Question: I'm trying to achieve the following:

I'm trying to display the 'LinearLayout' next to the 'RelativLayout'.
I already tried to wrap the 'RelativeLayout' into a 'LinearLayout', but that didn't make any difference.
I am using the 'RelativeLayout' to display the text in front of the image thumbnail.
But still, I can't figure it out, I tried everything.
Here the XML :
'''
<?xml version="1.0" encoding="utf-8"?>
<LinearLayout xmlns:android="http://schemas.android.com/apk/res/android"
android:layout_width="wrap_content"
android:layout_height="wrap_content"
android:adjustViewBounds="true"
android:gravity="left|center"
android:layout_weight="1"
android:orientation="vertical"
android:background="#313131" >
<LinearLayout
android:layout_width="fill_parent"
android:layout_height="wrap_content"
android:layout_weight="1"
android:gravity="left" >
<ImageView
android:id="@+id/otv2"
android:layout_width="wrap_content"
android:layout_height="wrap_content"
android:layout_marginLeft="10dp"
android:layout_marginRight="10dp"
android:layout_marginTop="5dp"
android:layout_marginBottom="5dp"
android:src="@drawable/otv_2"
android:gravity="left" />
<TextView
android:layout_width="wrap_content"
android:layout_height="wrap_content"
android:layout_marginRight="10dp"
android:layout_marginTop="5dp"
android:layout_weight="1"
android:text="sehen was bewegt"
android:textColor="#FFFFFF"
android:textAppearance="?android:attr/textAppearanceSmall"
android:gravity="right" />
</LinearLayout>
<View android:layout_width="fill_parent"
android:layout_height="1dp"
android:background="#007cc2"/>
<LinearLayout
android:layout_width="fill_parent"
android:layout_height="wrap_content"
android:layout_marginBottom="25dip"
android:orientation="vertical"
android:adjustViewBounds="true"
android:gravity="left|top" >
<RelativeLayout
android:layout_height="wrap_content"
android:layout_width="wrap_content"
android:layout_gravity="left" >
<ImageView
android:id="@+id/otv2_thumb"
android:adjustViewBounds="true"
android:layout_width="wrap_content"
android:layout_height="wrap_content"
android:layout_marginLeft="10dp"
android:layout_marginRight="10dp"
android:layout_marginTop="10dp"
android:layout_marginBottom="3dp" />
<TextView android:id="@+id/duration"
android:layout_width="fill_parent"
android:layout_height="wrap_content"
android:textColor="#ffffff"
android:layout_alignLeft="@+id/otv2_thumb"
android:layout_alignTop="@+id/otv2_thumb"
android:layout_alignRight="@+id/otv2_thumb"
android:layout_alignBottom="@+id/otv2_thumb"
android:layout_marginLeft="10dp"
android:text="00:45"
android:textStyle="bold"
android:gravity="left|bottom"
android:textAppearance="?android:attr/textAppearanceMedium" />
</RelativeLayout>
<LinearLayout
android:orientation="vertical"
android:layout_width="wrap_content"
android:layout_height="wrap_content"
android:layout_weight="1"
android:layout_marginTop="10dp"
android:background="#666666"
android:gravity="right|top">
<TextView android:id="@+id/location"
android:layout_width="fill_parent"
android:textColor="#3E3F41"
android:paddingLeft="0dp"
android:layout_height="fill_parent"
android:text="EICHENZELL - 03.03.1303"
android:textAppearance="?android:attr/textAppearanceMedium"
android:gravity="left|top"/>
<TextView
android:id="@+id/text"
android:layout_width="fill_parent"
android:layout_height="wrap_content"
android:paddingLeft="0dp"
android:textColor="#FFFFFF"
android:text="asdaf asgsadg gadg "
android:textAppearance="?android:attr/textAppearanceSmall"
android:gravity="left|center" />
</LinearLayout>
</LinearLayout>
</LinearLayout>
'''
How can I fix this?
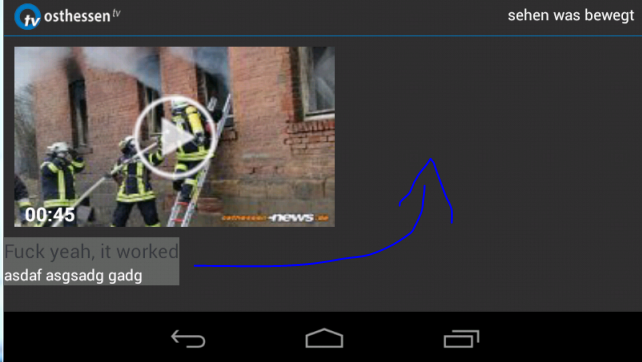
Answer: Try to change the 'android:orientation="vertical"' to horizontal for the parent LinearLayout of your relative and linear layout.
Like this:
'''
<?xml version="1.0" encoding="utf-8"?>
<LinearLayout xmlns:android="http://schemas.android.com/apk/res/android"
android:layout_width="wrap_content"
android:layout_height="wrap_content"
android:adjustViewBounds="true"
android:gravity="left|center"
android:layout_weight="1"
android:orientation="vertical"
android:background="#313131" >
<LinearLayout
android:layout_width="fill_parent"
android:layout_height="wrap_content"
android:layout_weight="1"
android:gravity="left" >
<ImageView
android:id="@+id/otv2"
android:layout_width="wrap_content"
android:layout_height="wrap_content"
android:layout_marginLeft="10dp"
android:layout_marginRight="10dp"
android:layout_marginTop="5dp"
android:layout_marginBottom="5dp"
android:src="@drawable/otv_2"
android:gravity="left" />
<TextView
android:layout_width="wrap_content"
android:layout_height="wrap_content"
android:layout_marginRight="10dp"
android:layout_marginTop="5dp"
android:layout_weight="1"
android:text="sehen was bewegt"
android:textColor="#FFFFFF"
android:textAppearance="?android:attr/textAppearanceSmall"
android:gravity="right" />
</LinearLayout>
<View android:layout_width="fill_parent"
android:layout_height="1dp"
android:background="#007cc2"/>
<LinearLayout
android:layout_width="fill_parent"
android:layout_height="wrap_content"
android:layout_marginBottom="25dip"
android:orientation="horizontal"
android:adjustViewBounds="true"
android:gravity="left|top" >
<RelativeLayout
android:layout_height="wrap_content"
android:layout_width="wrap_content"
android:layout_gravity="left" >
<ImageView
android:id="@+id/otv2_thumb"
android:adjustViewBounds="true"
android:layout_width="wrap_content"
android:layout_height="wrap_content"
android:layout_marginLeft="10dp"
android:layout_marginRight="10dp"
android:layout_marginTop="10dp"
android:layout_marginBottom="3dp" />
<TextView android:id="@+id/duration"
android:layout_width="fill_parent"
android:layout_height="wrap_content"
android:textColor="#ffffff"
android:layout_alignLeft="@+id/otv2_thumb"
android:layout_alignTop="@+id/otv2_thumb"
android:layout_alignRight="@+id/otv2_thumb"
android:layout_alignBottom="@+id/otv2_thumb"
android:layout_marginLeft="10dp"
android:text="00:45"
android:textStyle="bold"
android:gravity="left|bottom"
android:textAppearance="?android:attr/textAppearanceMedium" />
</RelativeLayout>
<LinearLayout
android:orientation="vertical"
android:layout_width="wrap_content"
android:layout_height="wrap_content"
android:layout_weight="1"
android:layout_marginTop="10dp"
android:background="#666666"
android:gravity="right|top">
<TextView android:id="@+id/location"
android:layout_width="fill_parent"
android:textColor="#3E3F41"
android:paddingLeft="0dp"
android:layout_height="fill_parent"
android:text="EICHENZELL - 03.03.1303"
android:textAppearance="?android:attr/textAppearanceMedium"
android:gravity="left|top"/>
<TextView
android:id="@+id/text"
android:layout_width="fill_parent"
android:layout_height="wrap_content"
android:paddingLeft="0dp"
android:textColor="#FFFFFF"
android:text="asdaf asgsadg gadg "
android:textAppearance="?android:attr/textAppearanceSmall"
android:gravity="left|center" />
</LinearLayout>
</LinearLayout>
</LinearLayout>
'''